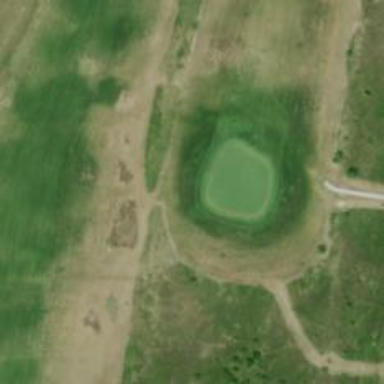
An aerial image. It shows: View of golf hole.